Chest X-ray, PA view. Patient: 65 years old, sex F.
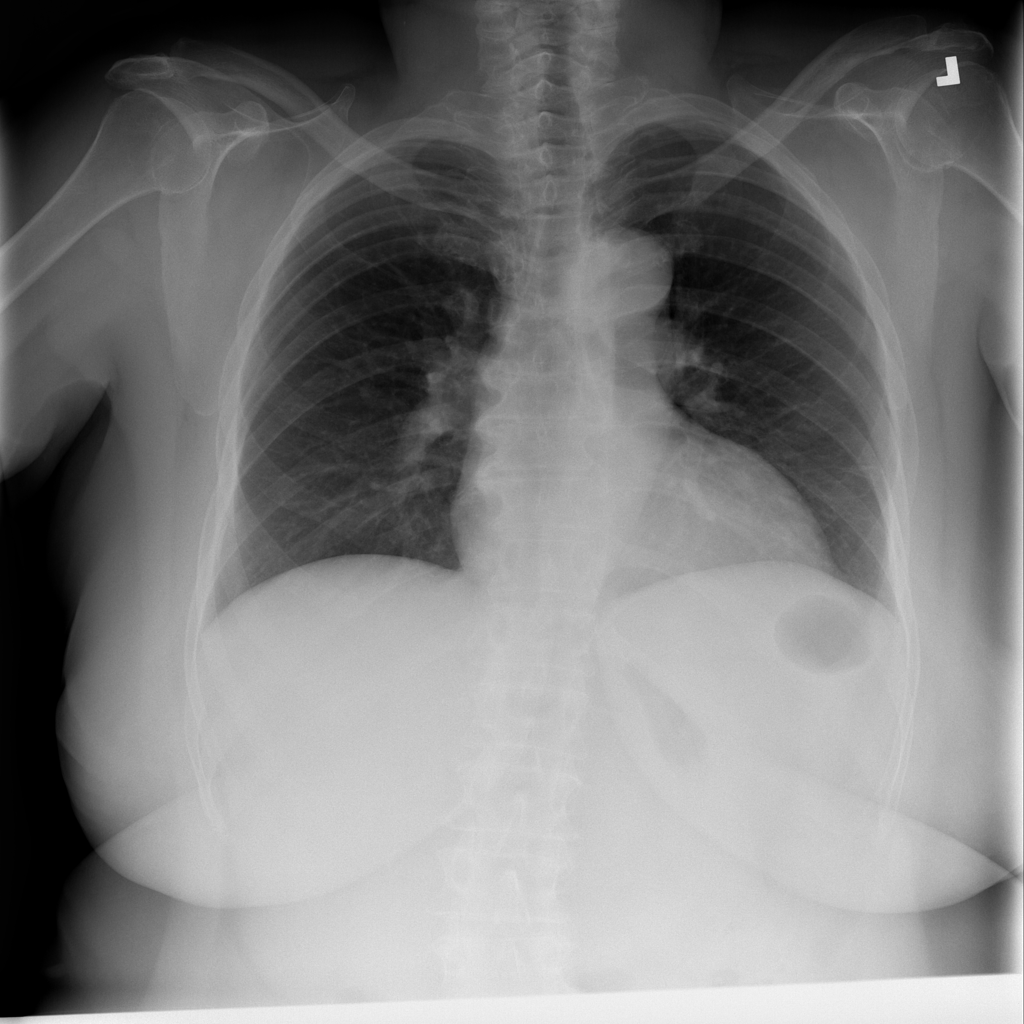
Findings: No Finding